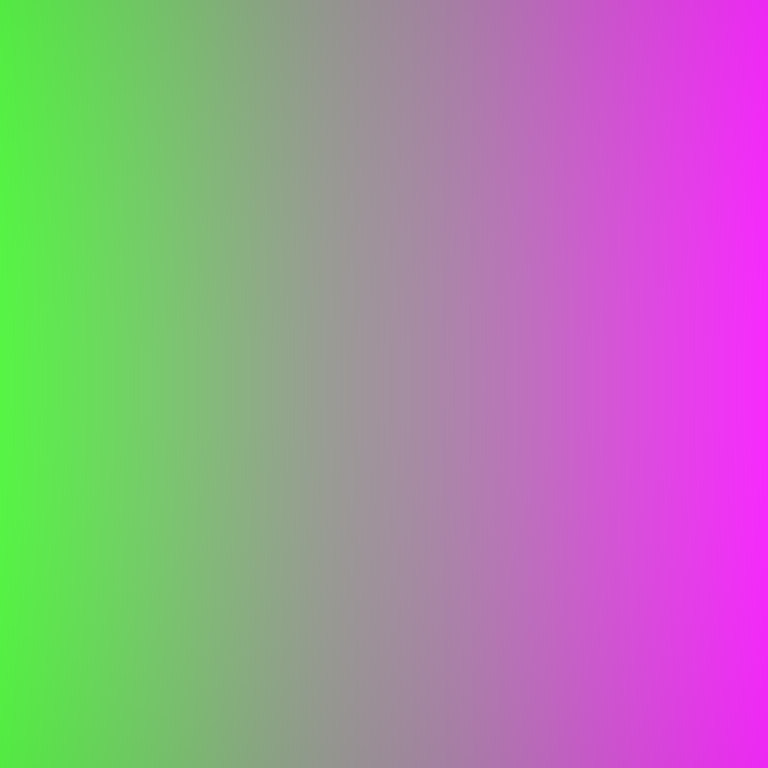
Abstract light effect, smooth gradient from bright green to vivid pink, energetic atmosphere, soft blend, no room, no furniture, no objects.